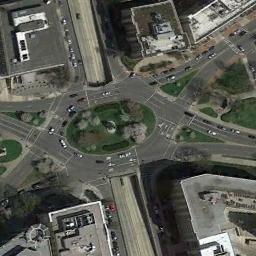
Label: roundabout